Field crop: tomato
Growth stage: 1
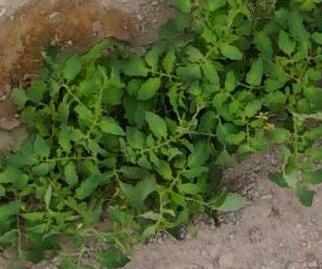
Species: tomato